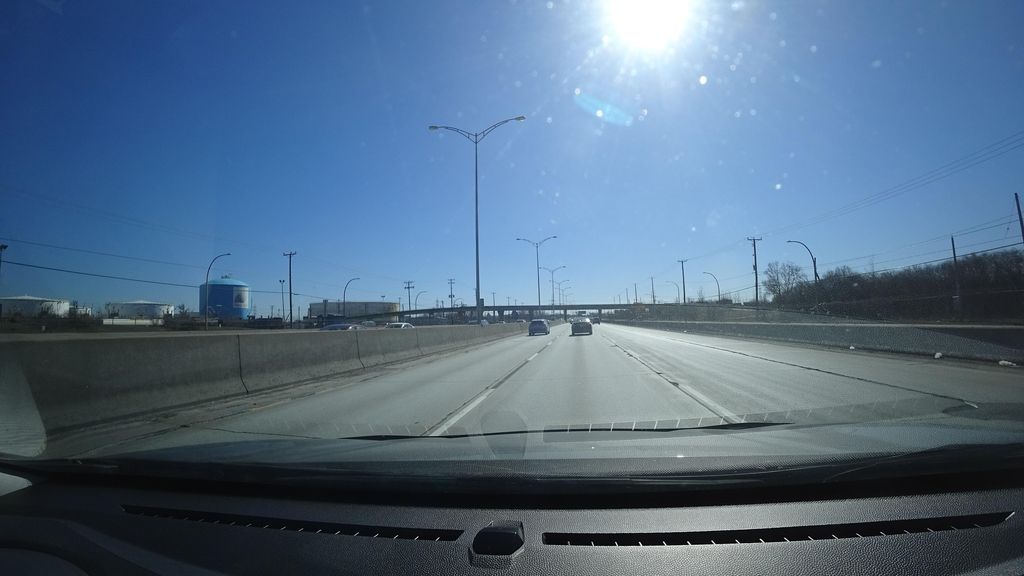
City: montreal